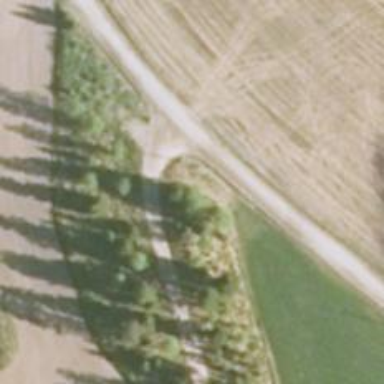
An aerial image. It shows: Shelter building.